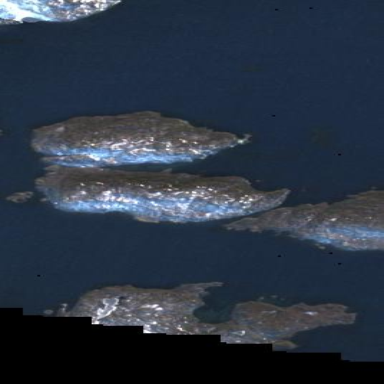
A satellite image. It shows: Island with natural coastline.